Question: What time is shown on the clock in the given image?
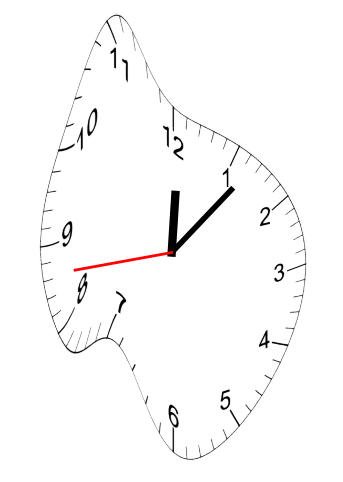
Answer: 12:06:43